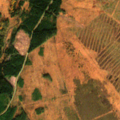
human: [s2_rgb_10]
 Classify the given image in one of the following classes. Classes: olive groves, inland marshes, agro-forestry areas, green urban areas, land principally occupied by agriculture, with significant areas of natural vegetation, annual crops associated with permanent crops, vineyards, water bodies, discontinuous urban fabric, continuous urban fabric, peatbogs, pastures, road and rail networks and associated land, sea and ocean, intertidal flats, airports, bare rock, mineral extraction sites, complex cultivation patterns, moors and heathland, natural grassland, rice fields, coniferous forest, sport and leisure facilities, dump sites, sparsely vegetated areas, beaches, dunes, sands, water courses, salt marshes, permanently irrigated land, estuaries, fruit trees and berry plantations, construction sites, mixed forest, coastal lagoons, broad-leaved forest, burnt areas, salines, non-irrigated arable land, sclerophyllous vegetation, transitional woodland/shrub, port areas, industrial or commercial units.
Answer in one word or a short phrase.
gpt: coniferous forest, mixed forest, peatbogs